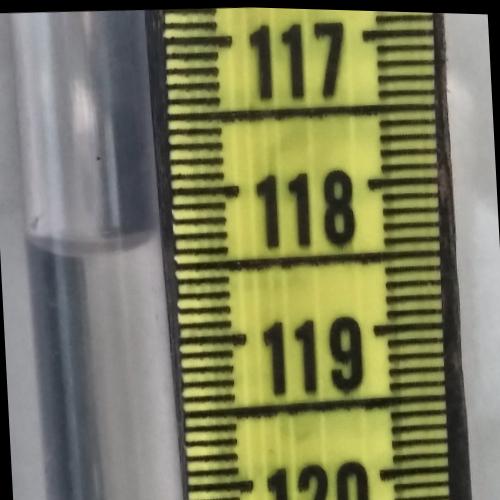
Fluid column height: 118.3 cm